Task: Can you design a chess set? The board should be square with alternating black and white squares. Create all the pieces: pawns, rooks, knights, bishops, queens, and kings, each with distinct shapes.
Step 1693:
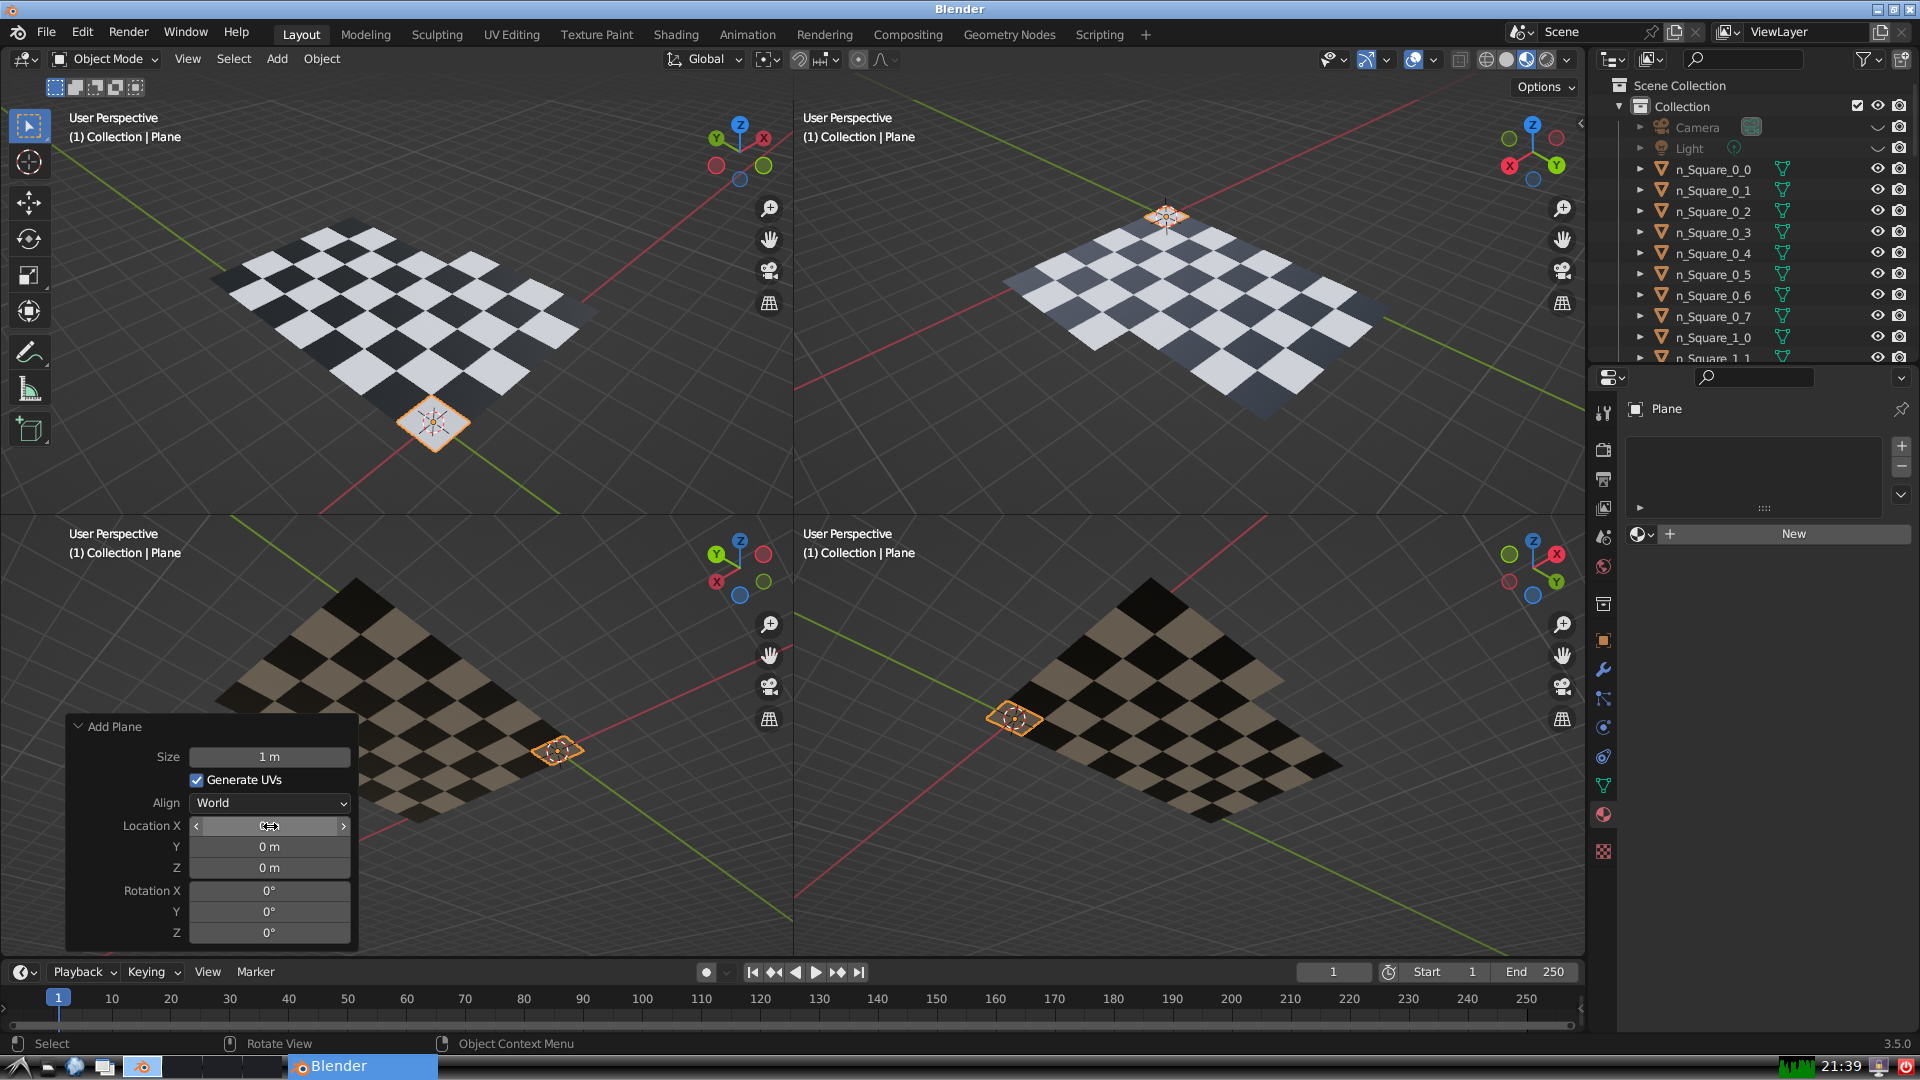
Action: click: no